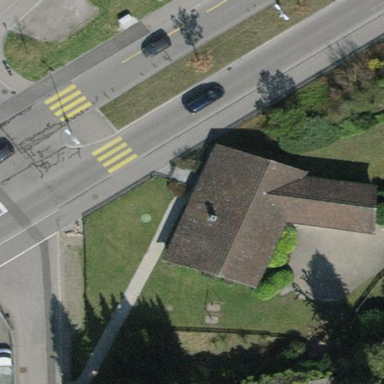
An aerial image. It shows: Kindergarten building.